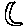
Label: moon